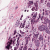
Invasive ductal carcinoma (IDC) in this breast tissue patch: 1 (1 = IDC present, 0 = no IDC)